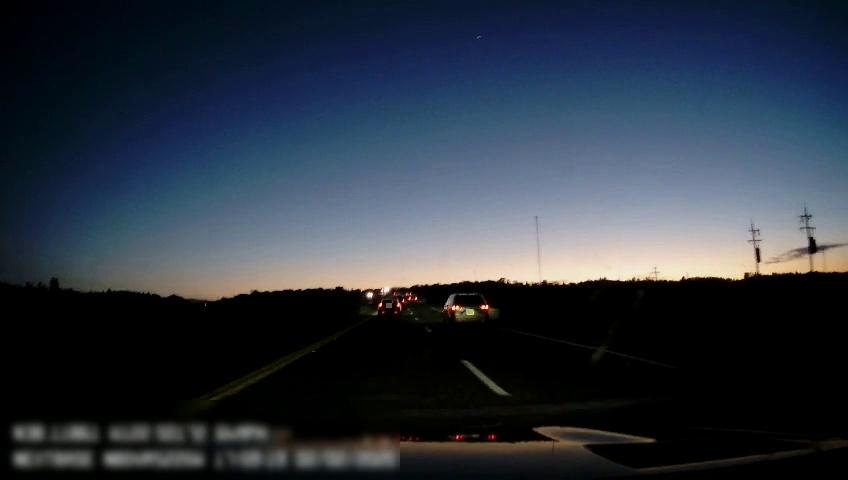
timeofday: Dusk/Dawn/Twilight
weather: Sunny
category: Drivable Space
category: Vehicles | SUV
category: Vehicles | Car
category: Vehicles | Car
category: Lanes | Current Lane
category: Lanes | Current Lane
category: Lanes | Alternate Lane